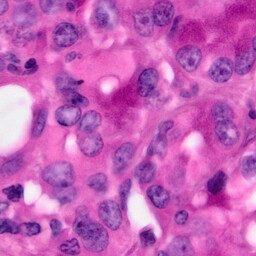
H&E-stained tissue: Pancreatic